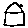
Label: house